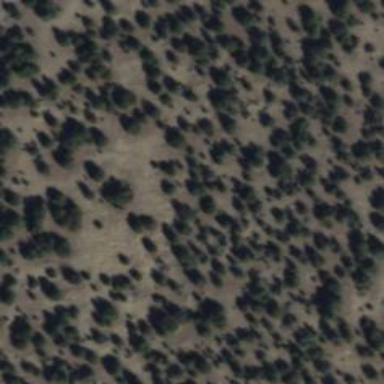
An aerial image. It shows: Area covered in scrub vegetation.